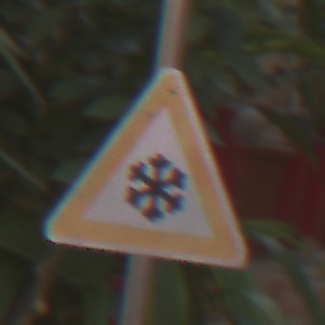
Verkehrszeichen: SchneeOderEisglaette
Umgebung: Outdoor, Urban
Tageszeit: MorningAfternoon
Wetter: Clear
Licht: Natural
Jahreszeit: NotSpecified
Kontrast: LowContrast